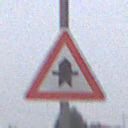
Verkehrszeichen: Vorfahrt
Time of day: Midday
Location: Outdoor (Suburban)
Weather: Overcast
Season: NotSpecified
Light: Natural